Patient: sex M, age 43
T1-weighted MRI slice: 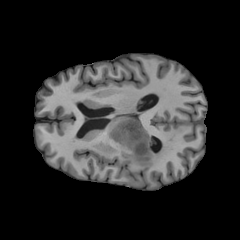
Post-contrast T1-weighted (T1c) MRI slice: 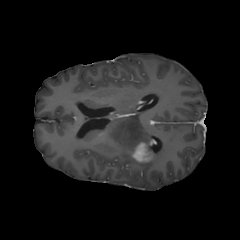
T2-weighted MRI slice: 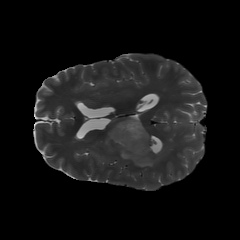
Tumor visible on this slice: yes
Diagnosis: Glioblastoma, IDH-wildtype
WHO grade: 4